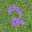
Label: 2